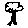
Label: tree